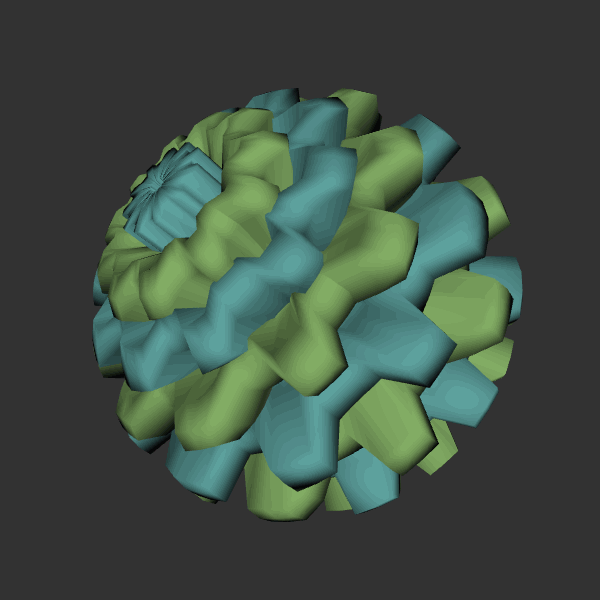
Background: dark